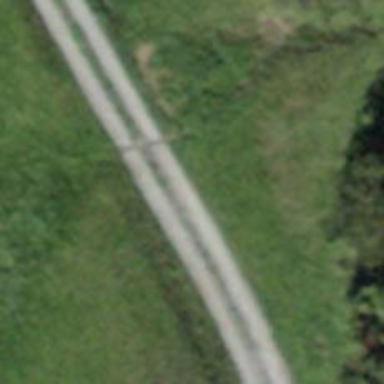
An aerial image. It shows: Well-maintained track road of grade 1.